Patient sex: F
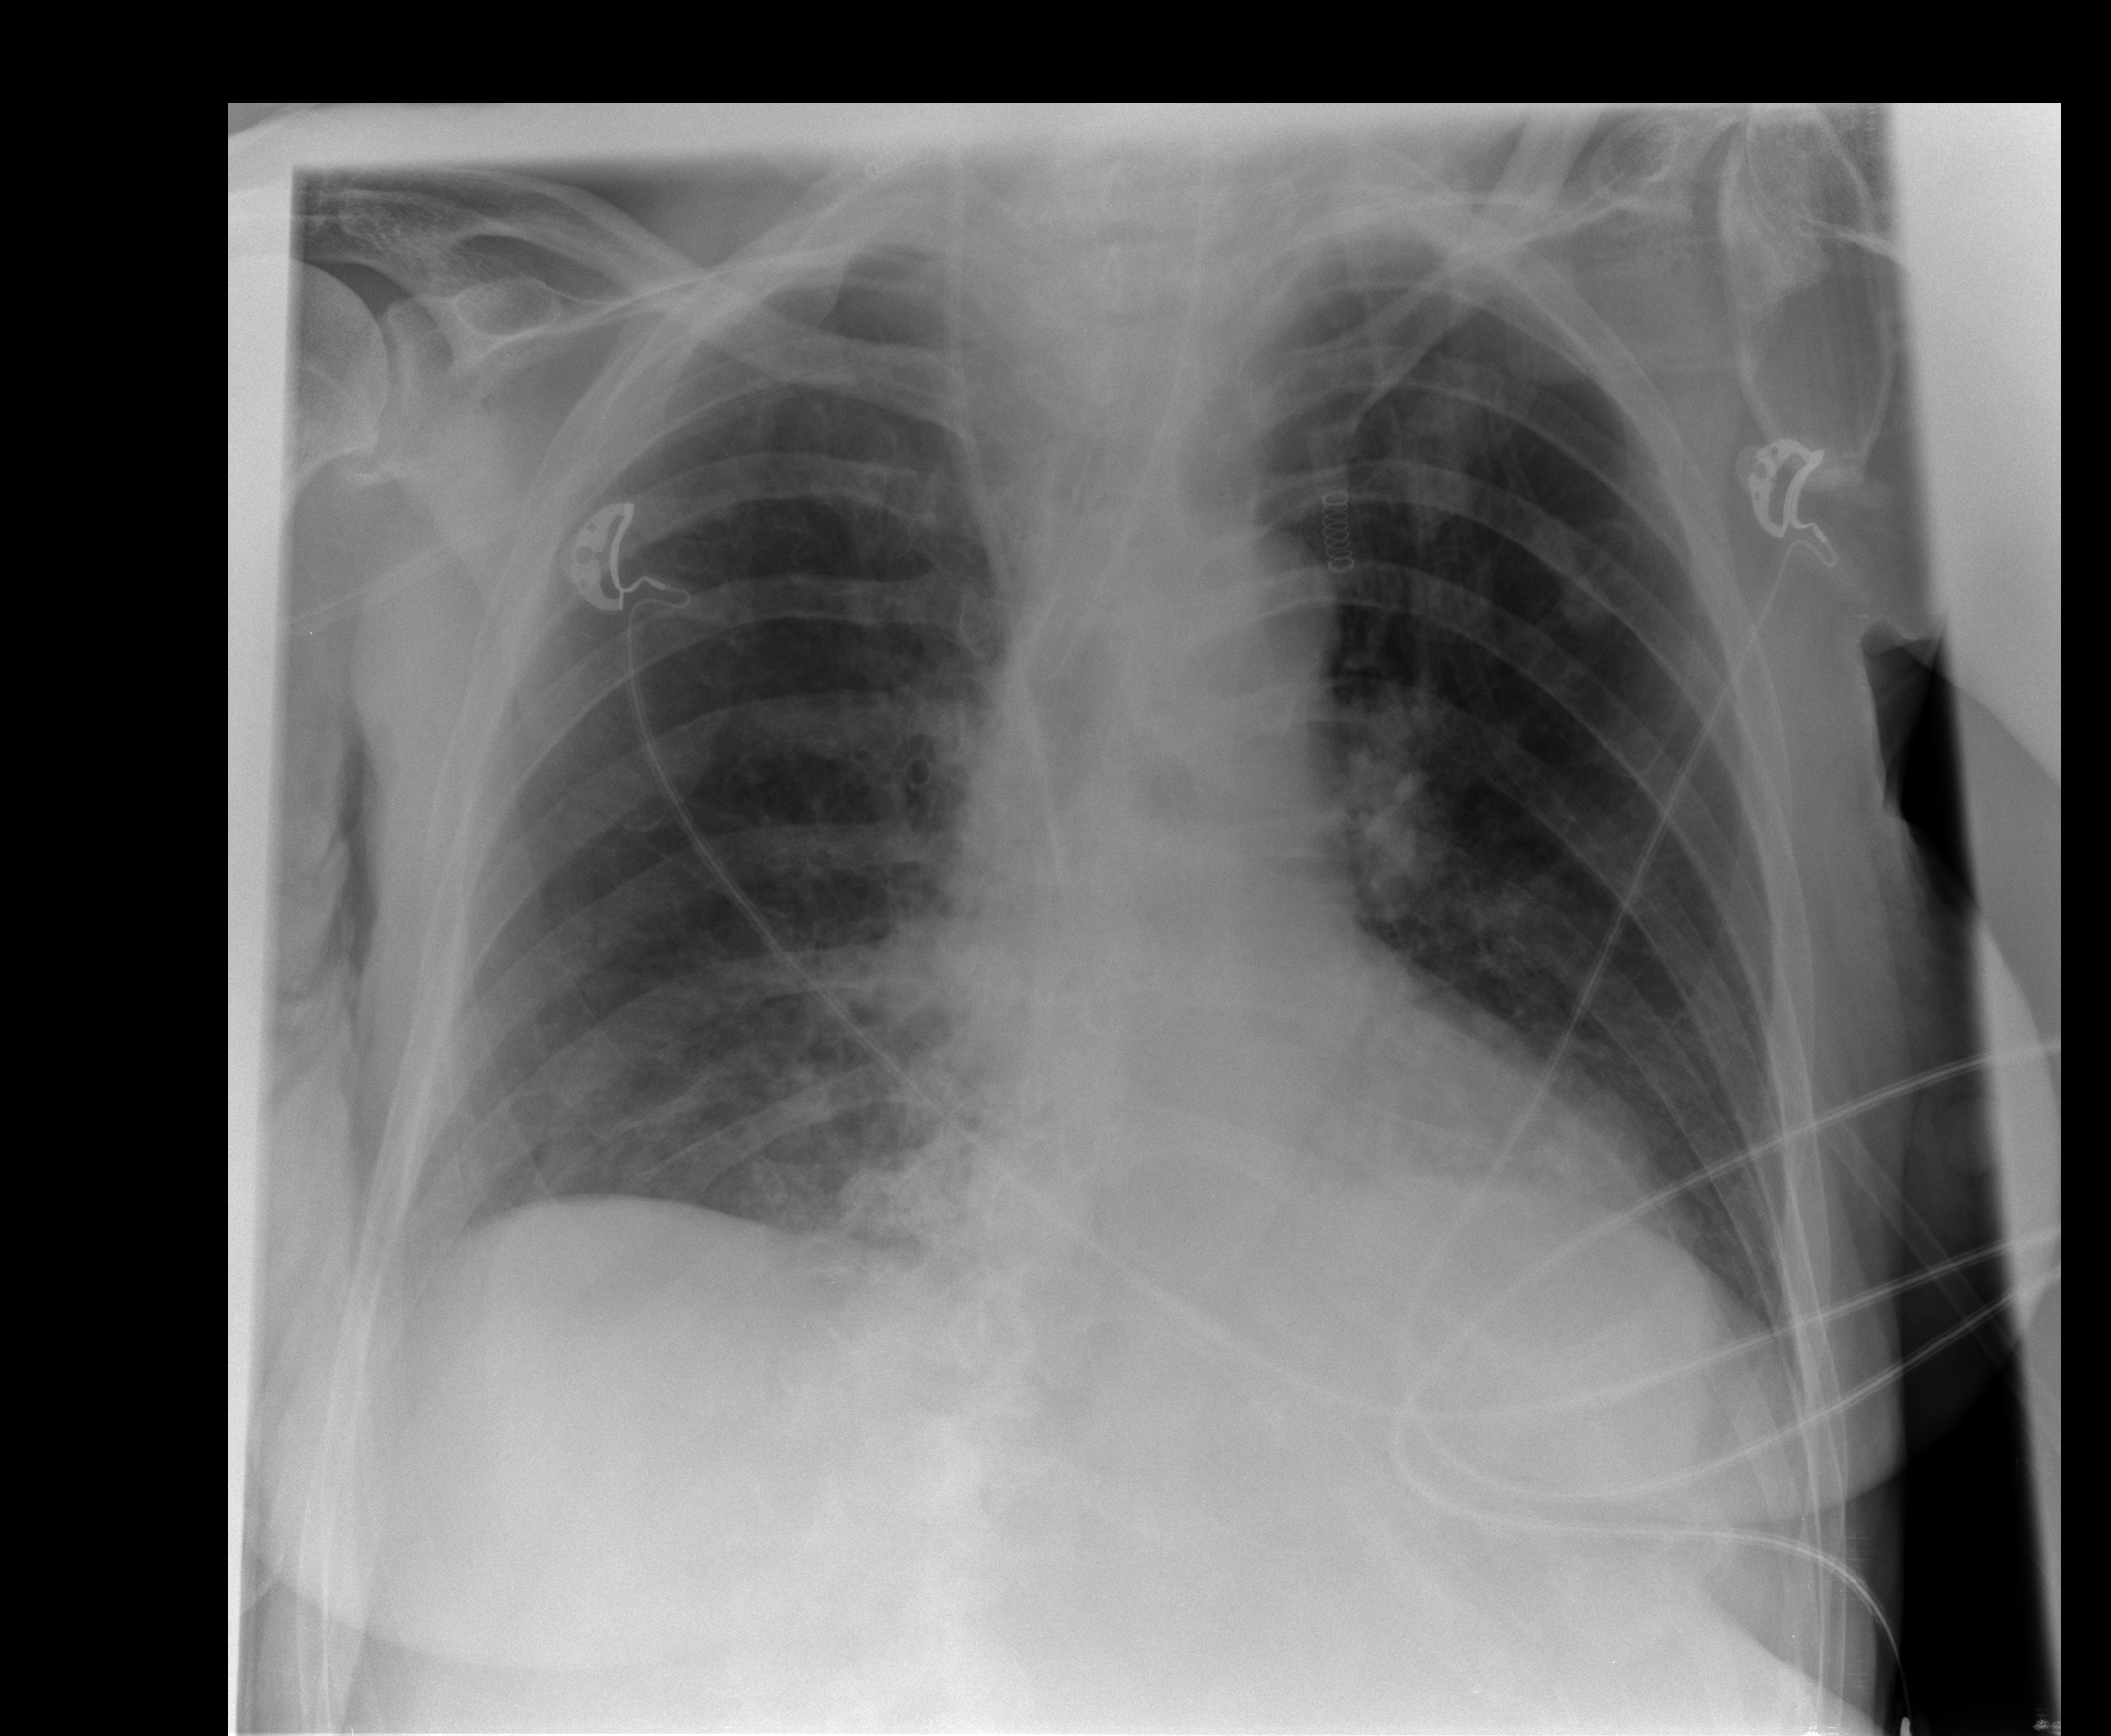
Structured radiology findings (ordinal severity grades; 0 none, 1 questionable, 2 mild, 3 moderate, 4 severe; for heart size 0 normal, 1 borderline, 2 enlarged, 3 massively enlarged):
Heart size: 0
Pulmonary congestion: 2
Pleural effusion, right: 0
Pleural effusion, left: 0
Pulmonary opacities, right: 0
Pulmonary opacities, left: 0
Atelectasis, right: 0
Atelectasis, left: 0